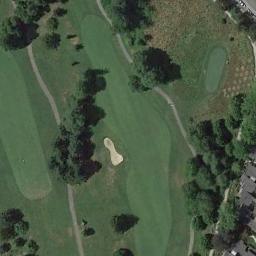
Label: golf_course